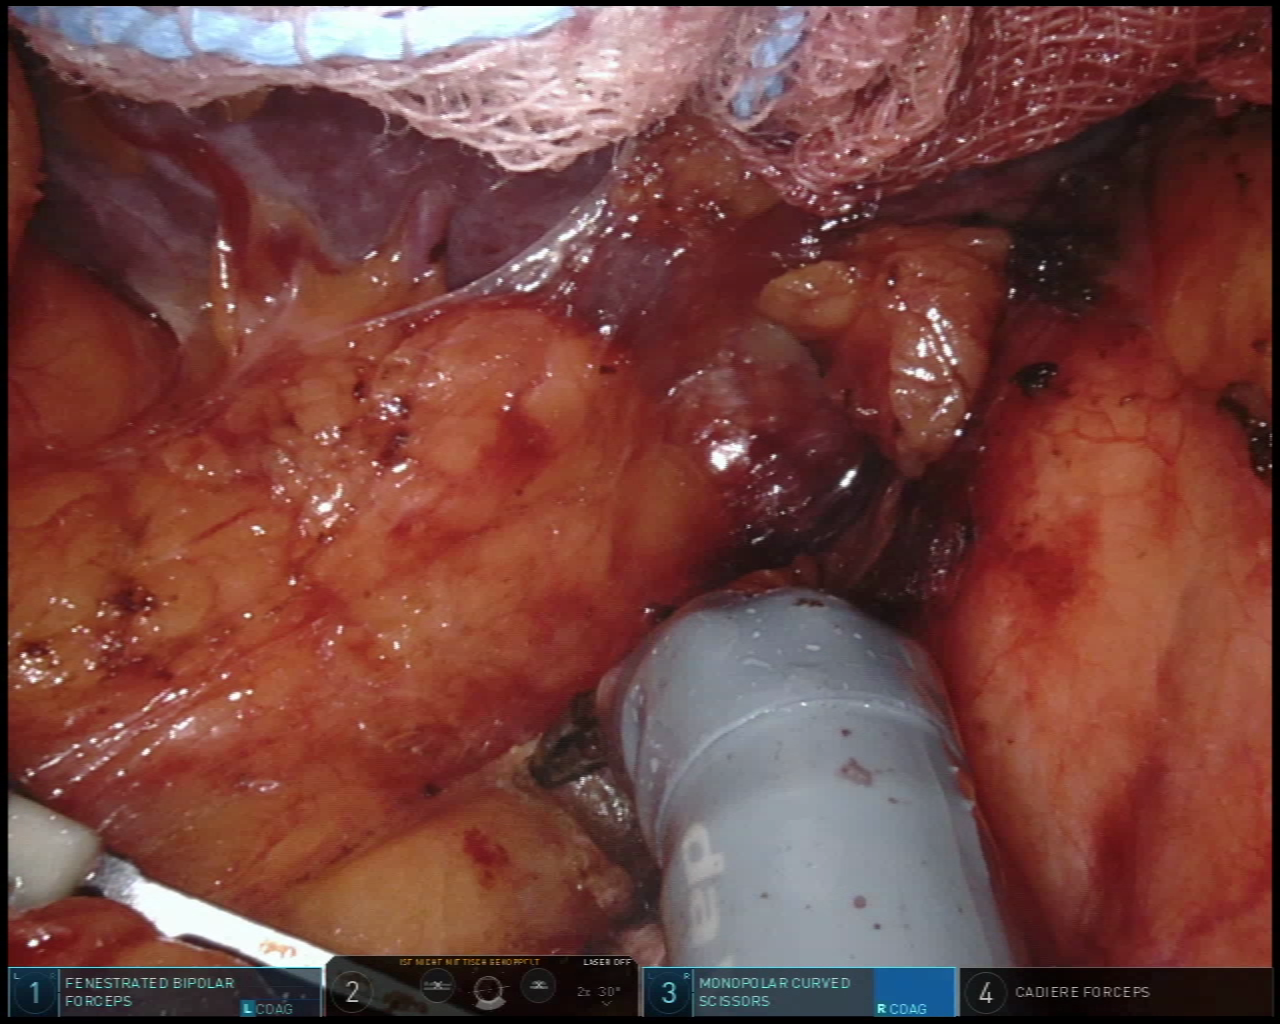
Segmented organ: spleen
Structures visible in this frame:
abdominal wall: no
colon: no
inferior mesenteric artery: no
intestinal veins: no
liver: no
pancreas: no
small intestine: no
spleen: yes
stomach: no
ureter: no
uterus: no
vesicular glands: no